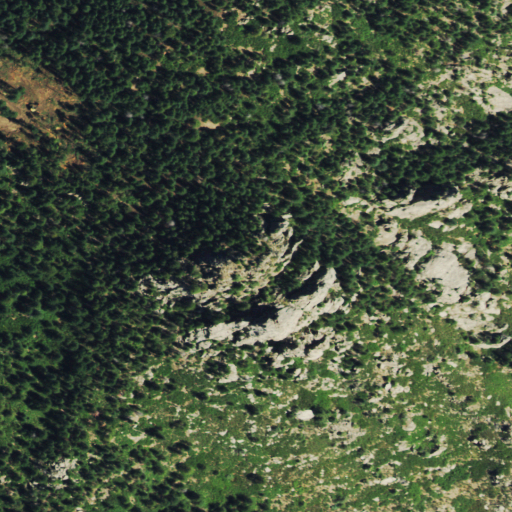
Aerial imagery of mountain in Colorado named Turkshead Peak containing evergreen forest, shrub, and deciduous forest